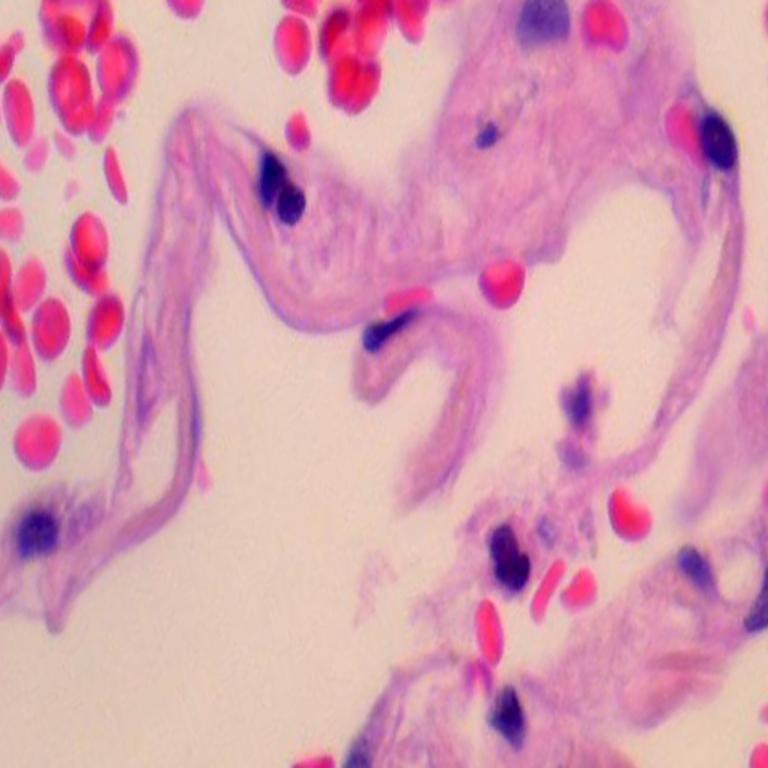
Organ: lung
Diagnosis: benign